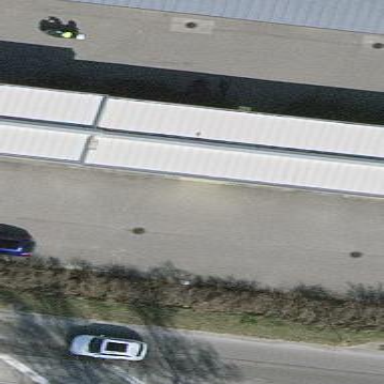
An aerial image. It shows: Car wash located in building passage with roof.